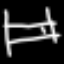
Label: bed